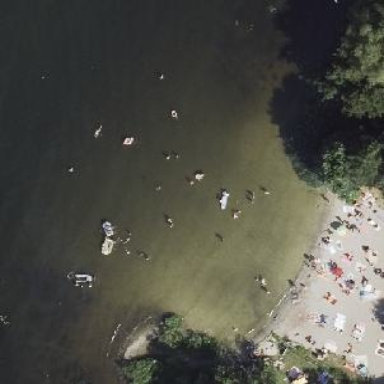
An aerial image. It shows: Swimming area used for leisure and sports activities.